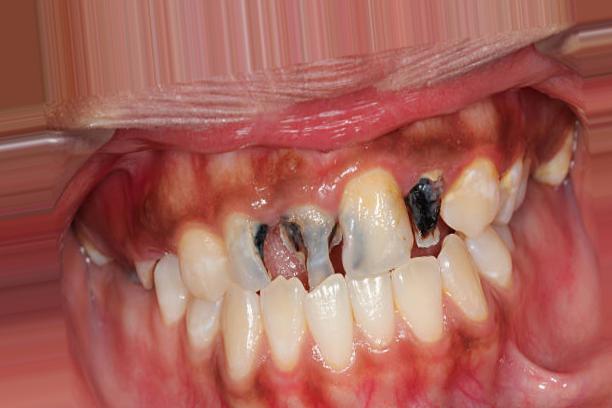
Condition: Caries